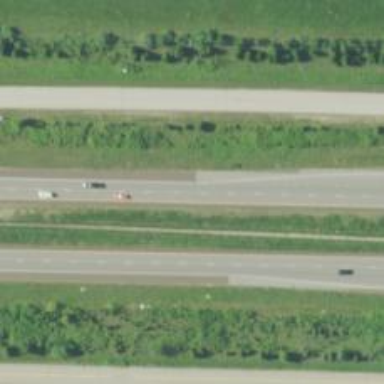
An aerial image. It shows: Asphalt motorway marked as expressway.